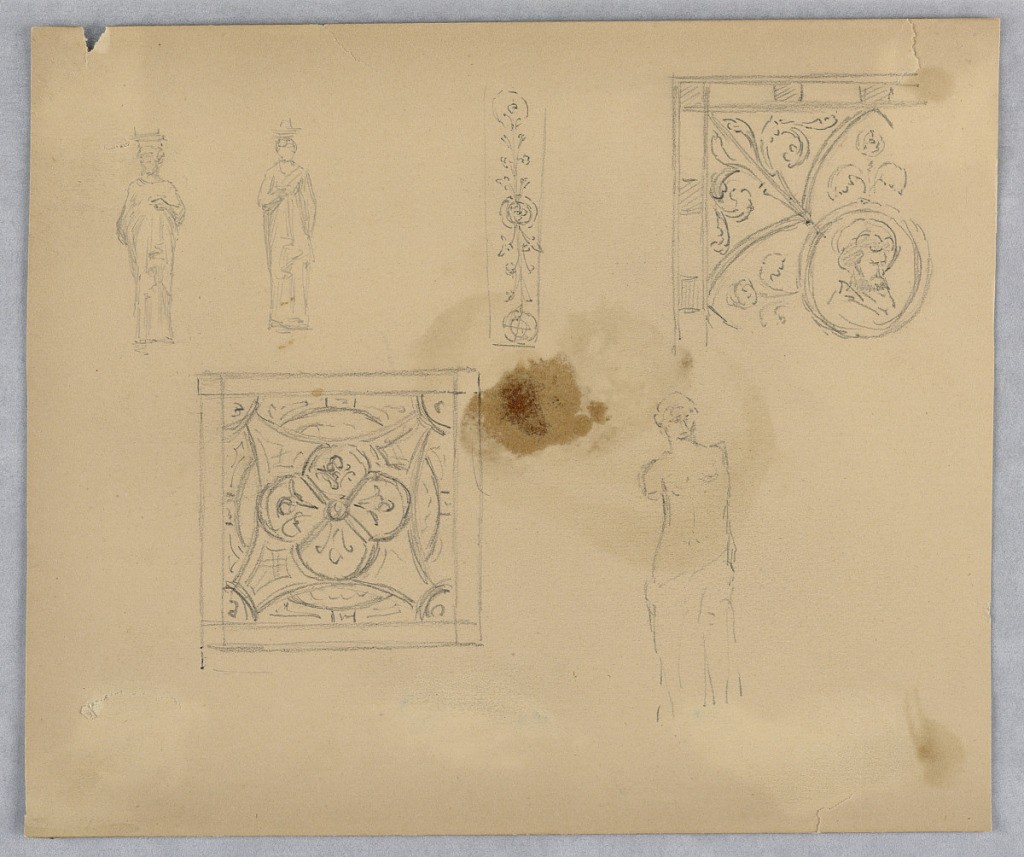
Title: Sketches of Decorative Panels or Grillwork
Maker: Arnold William Brunner, American, 1857–1925
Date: ca. 1879
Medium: Graphite on beige paper
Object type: Drawing
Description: Decorative panels or grillework upper center, upper right and center left.  Upper center portion of panel or grillework, upper right, corner or panel or grillework, with acanthus leaves. Center left, square of panel or grillework.  Sketches of female statues, upper left and lower right. Two upper left are similar in style. Lower right, possibly a sketch of Venus de Milo.